Aerial crown-view tile of a tropical tree (Barro Colorado Island, Panama), acquired 20250616:
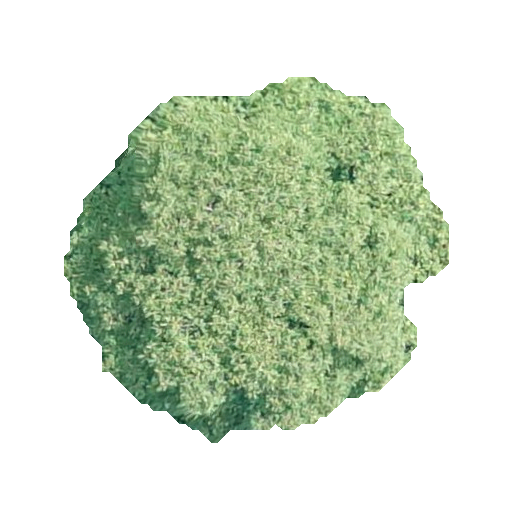
Species: Dipteryx oleifera
GBIF accepted scientific name: Dipteryx oleifera
Crown area: 146.321 m²